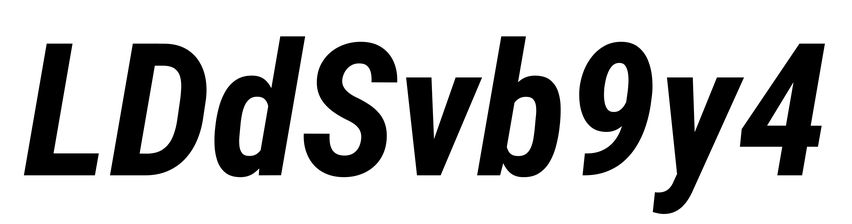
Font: Roboto-Italic_Condensed_Bold_Italic